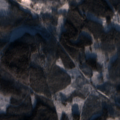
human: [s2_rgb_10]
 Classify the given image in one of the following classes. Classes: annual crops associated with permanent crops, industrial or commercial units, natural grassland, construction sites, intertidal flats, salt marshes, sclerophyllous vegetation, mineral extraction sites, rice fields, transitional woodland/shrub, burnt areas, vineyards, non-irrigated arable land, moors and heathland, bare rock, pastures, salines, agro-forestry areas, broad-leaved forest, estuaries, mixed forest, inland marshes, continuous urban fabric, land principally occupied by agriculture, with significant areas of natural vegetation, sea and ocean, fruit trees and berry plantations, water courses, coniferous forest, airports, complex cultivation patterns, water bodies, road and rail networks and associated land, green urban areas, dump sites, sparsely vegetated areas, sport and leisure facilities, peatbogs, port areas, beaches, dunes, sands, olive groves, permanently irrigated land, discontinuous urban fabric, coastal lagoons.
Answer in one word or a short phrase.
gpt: coniferous forest, mixed forest, transitional woodland/shrub